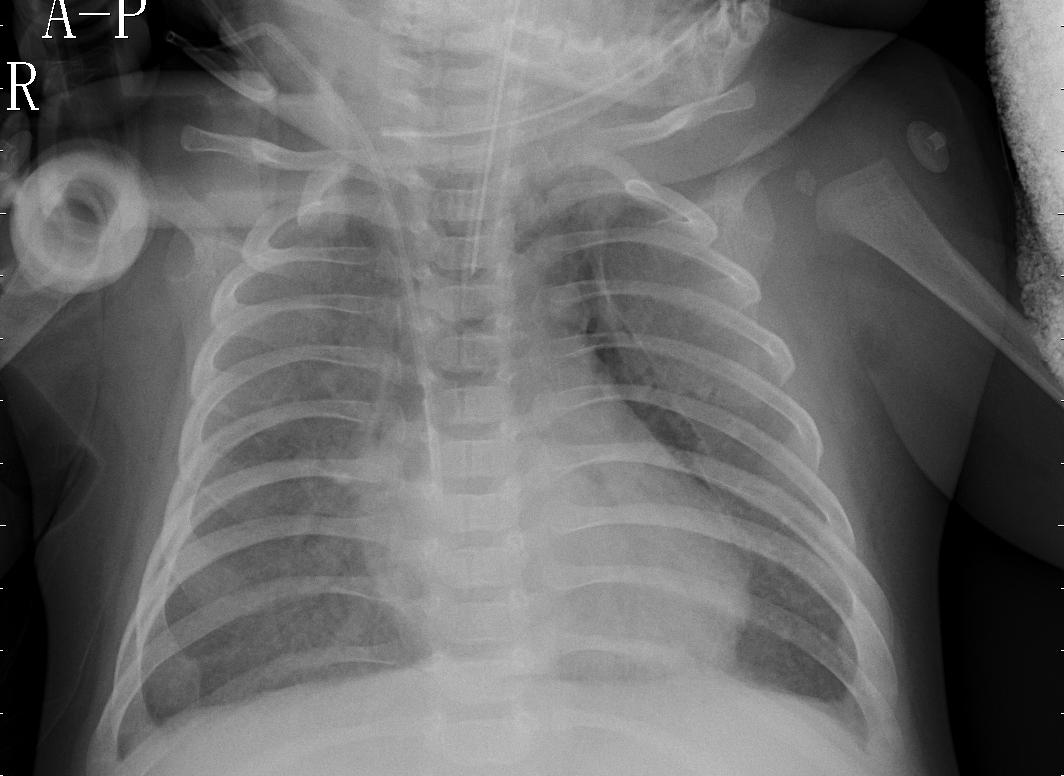
Diagnosis: PNEUMONIA